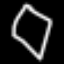
Label: diamond